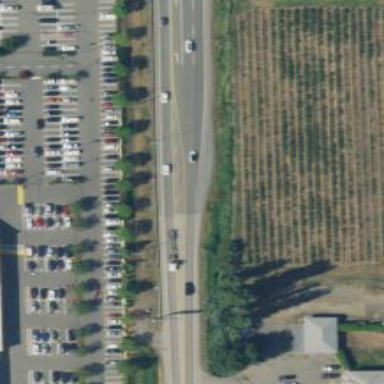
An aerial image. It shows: Asphalt road designated as trunk highway.